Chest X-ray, PA view. Patient: 37 years old, sex F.
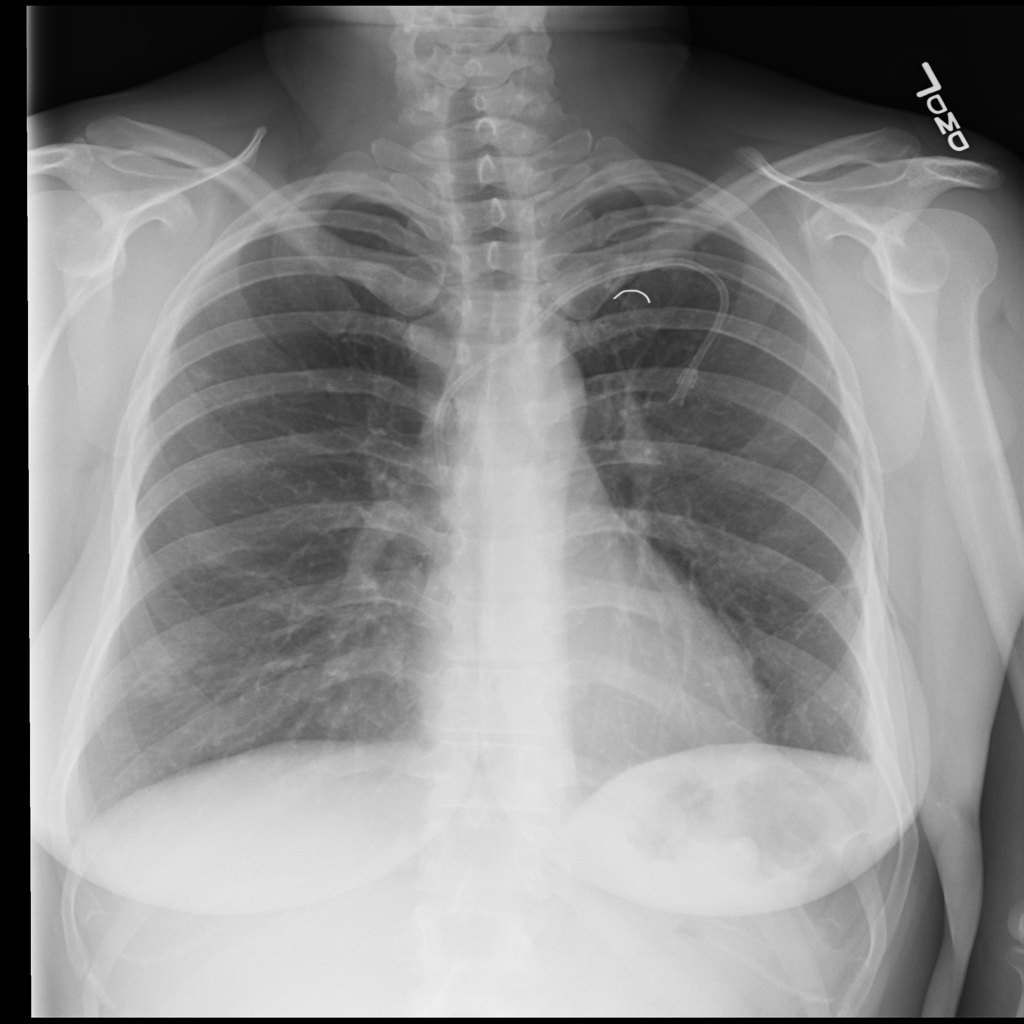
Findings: Nodule